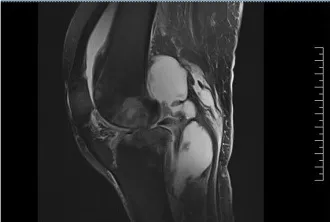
(C,D) Magnetic resonance imaging of the patient's knee cavity effusion, T1 image and T2 image, respectively.
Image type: radiology (mri)